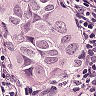
Metastatic tissue present: yes